Question:
This model is what I want to implement. When the teacher model gets a sentence, it will output values that give more weight to important words for classification (e.g When the sentence is "I want to slaughter those people", then the teacher model gives more weight to the word 'slaughter' for hate speech classification). Then, student model gets the same input sentence and additionally, the weight values that teacher gave. However, it seems that if I use Sequential module in Keras, then new input value can't be added in the middle of layers. (It would be simple in Pytorch, but I'm new to Keras..)
Can anyone give me some advice?
I tried to search information in Keras documents, but it feels like 'Model' module is not for this situation
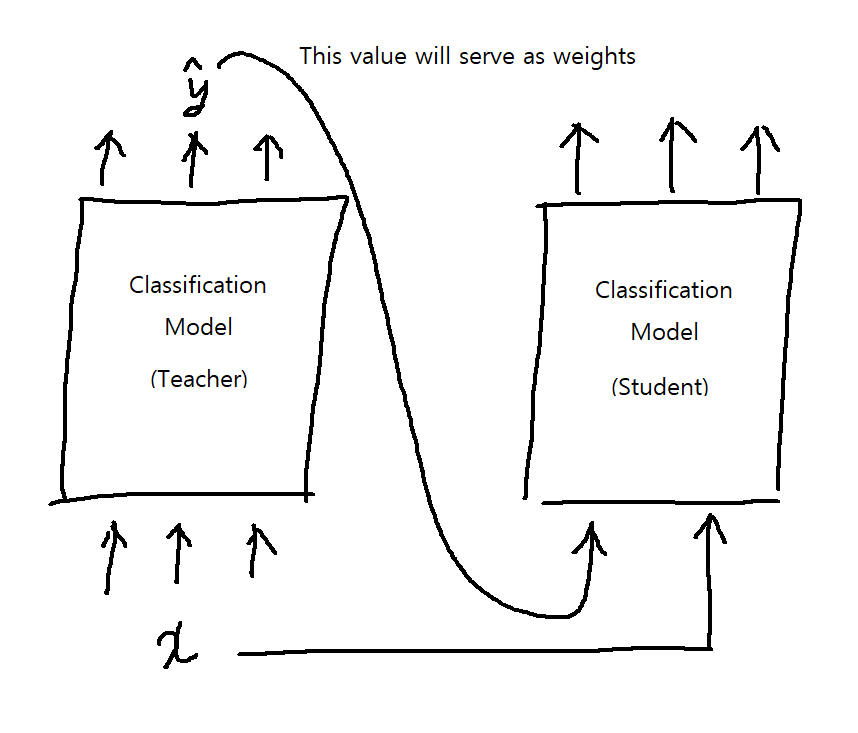
Answer: The 'Sequential' class is designed to only have one input and one output. In order to have multiple inputs, for example the sentence and the weights from the teacher model, you need to use the 'Model' class. You will be able to design the setup you aim to.
see <URL>
I might be able to provide additional help, if you add some more details.